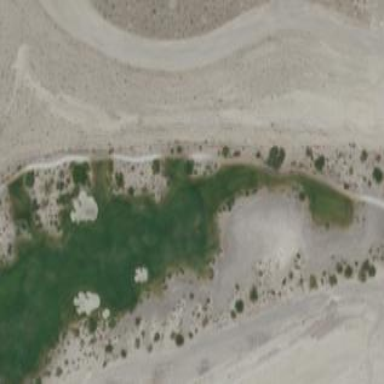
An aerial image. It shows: Rough area on grassy golf course.